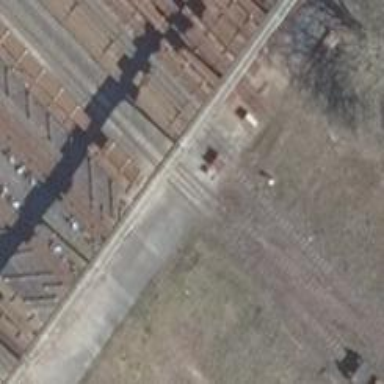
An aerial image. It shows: Railway switch.